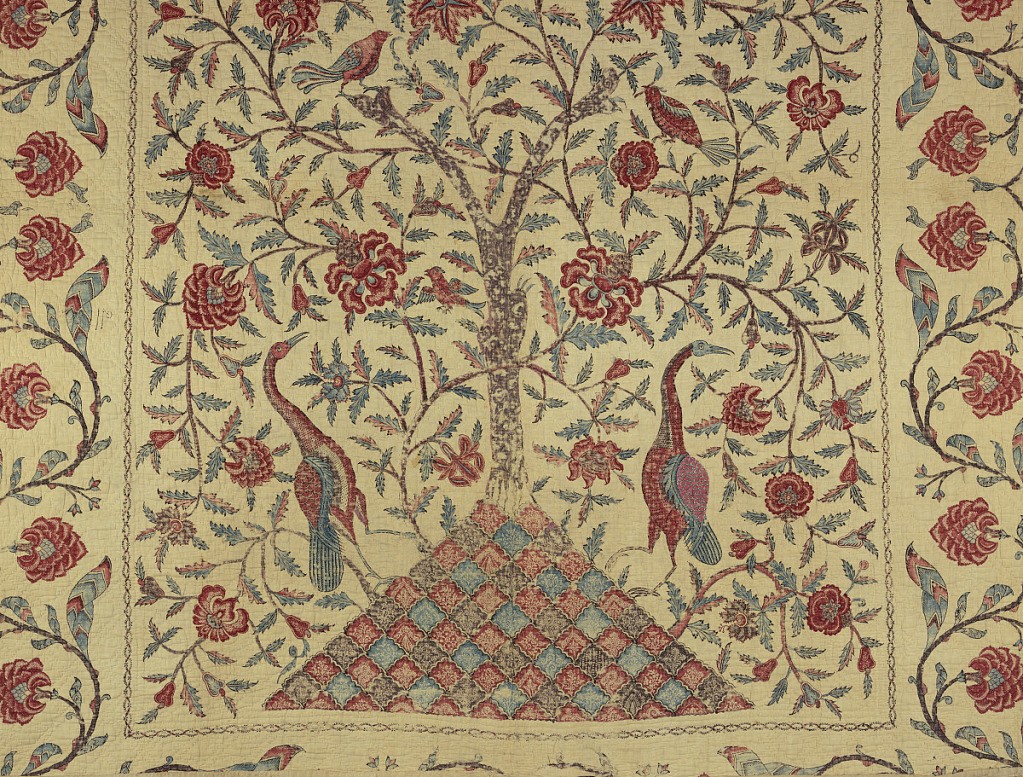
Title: Bedcover
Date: late 18th century
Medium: cotton Technique: painted and dyed
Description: Bedcover showing a central field with trees and a wide border with flowering vine. A tree with exposed roots rises from the point of a triangular mound, and branches about half way up appeared to be sawed off. A vine rises from the mound, crossing and recrossing the tree and bearing large flowers in shades of red and foliage in blue. The flowers exhibit much interior decoration in reserved patterns. Babbler birds are perched amid branches and two long-necked cranes are on the mound on either side of the tree. The mound is made of a series of diamond shapes with a row of red diamonds alternating with a row of blue diamonds. They bear fine inner decoration of fine sprays of flowers reserved in white. The crane at the right of the tree has a back wing which is an applied patch painted in a pattern similar but not the same as that of his companion. A wide border is between two very narrow guard borders decorated with a vine in brown bearing large heavy flowers in red, possibly lotus flowers. Pointed leaves in a chevron of red and blue with outlines of dark brown. Yellow has faded to the extent that the foliage is now blue.